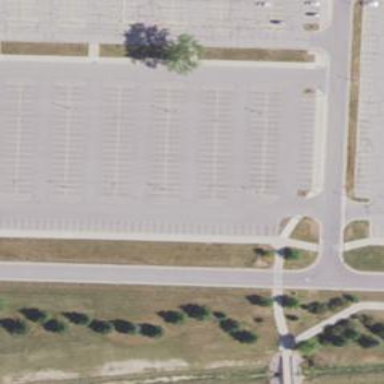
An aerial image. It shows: Parking area with surface.